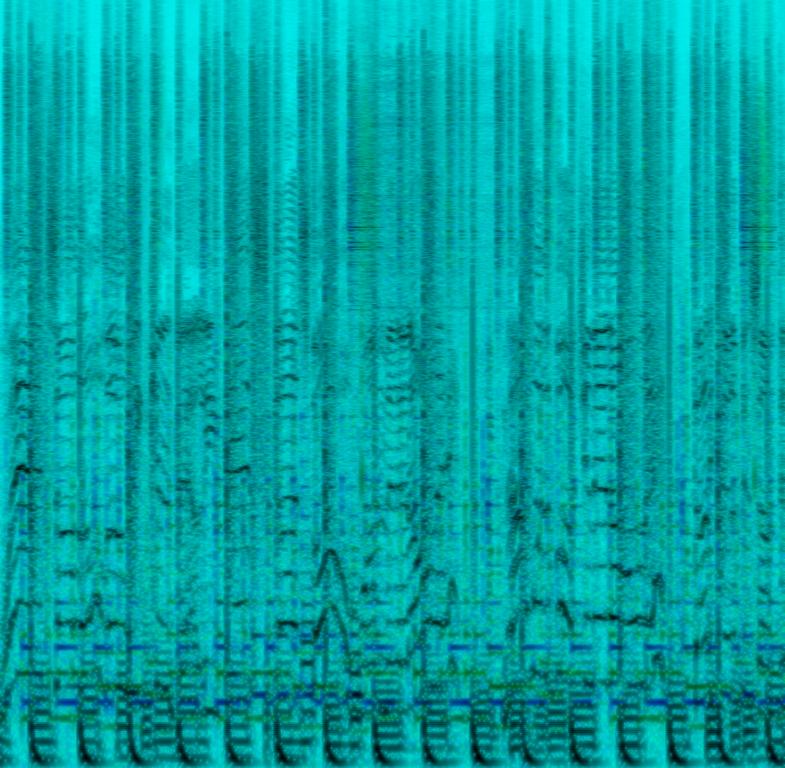
This song has a characteristically disco-like groove, with its funky bassline. There is an electric guitar where single notes are being plucked. The vocalist has an alternative indie type voice.